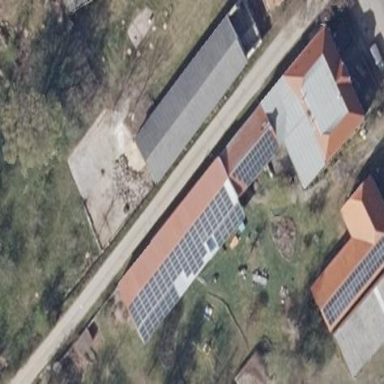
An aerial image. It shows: Building featuring small installation solar photovoltaic panel for electricity generation.